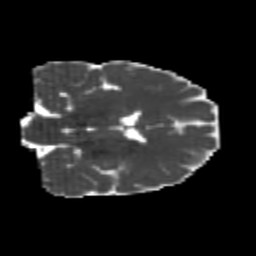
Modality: MD
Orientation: coronal
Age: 25
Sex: female
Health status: healthy
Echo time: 0.074 s